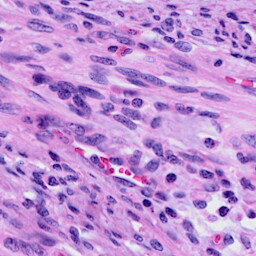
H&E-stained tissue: Cervix